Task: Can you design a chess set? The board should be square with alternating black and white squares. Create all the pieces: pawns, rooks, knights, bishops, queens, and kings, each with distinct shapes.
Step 5438:
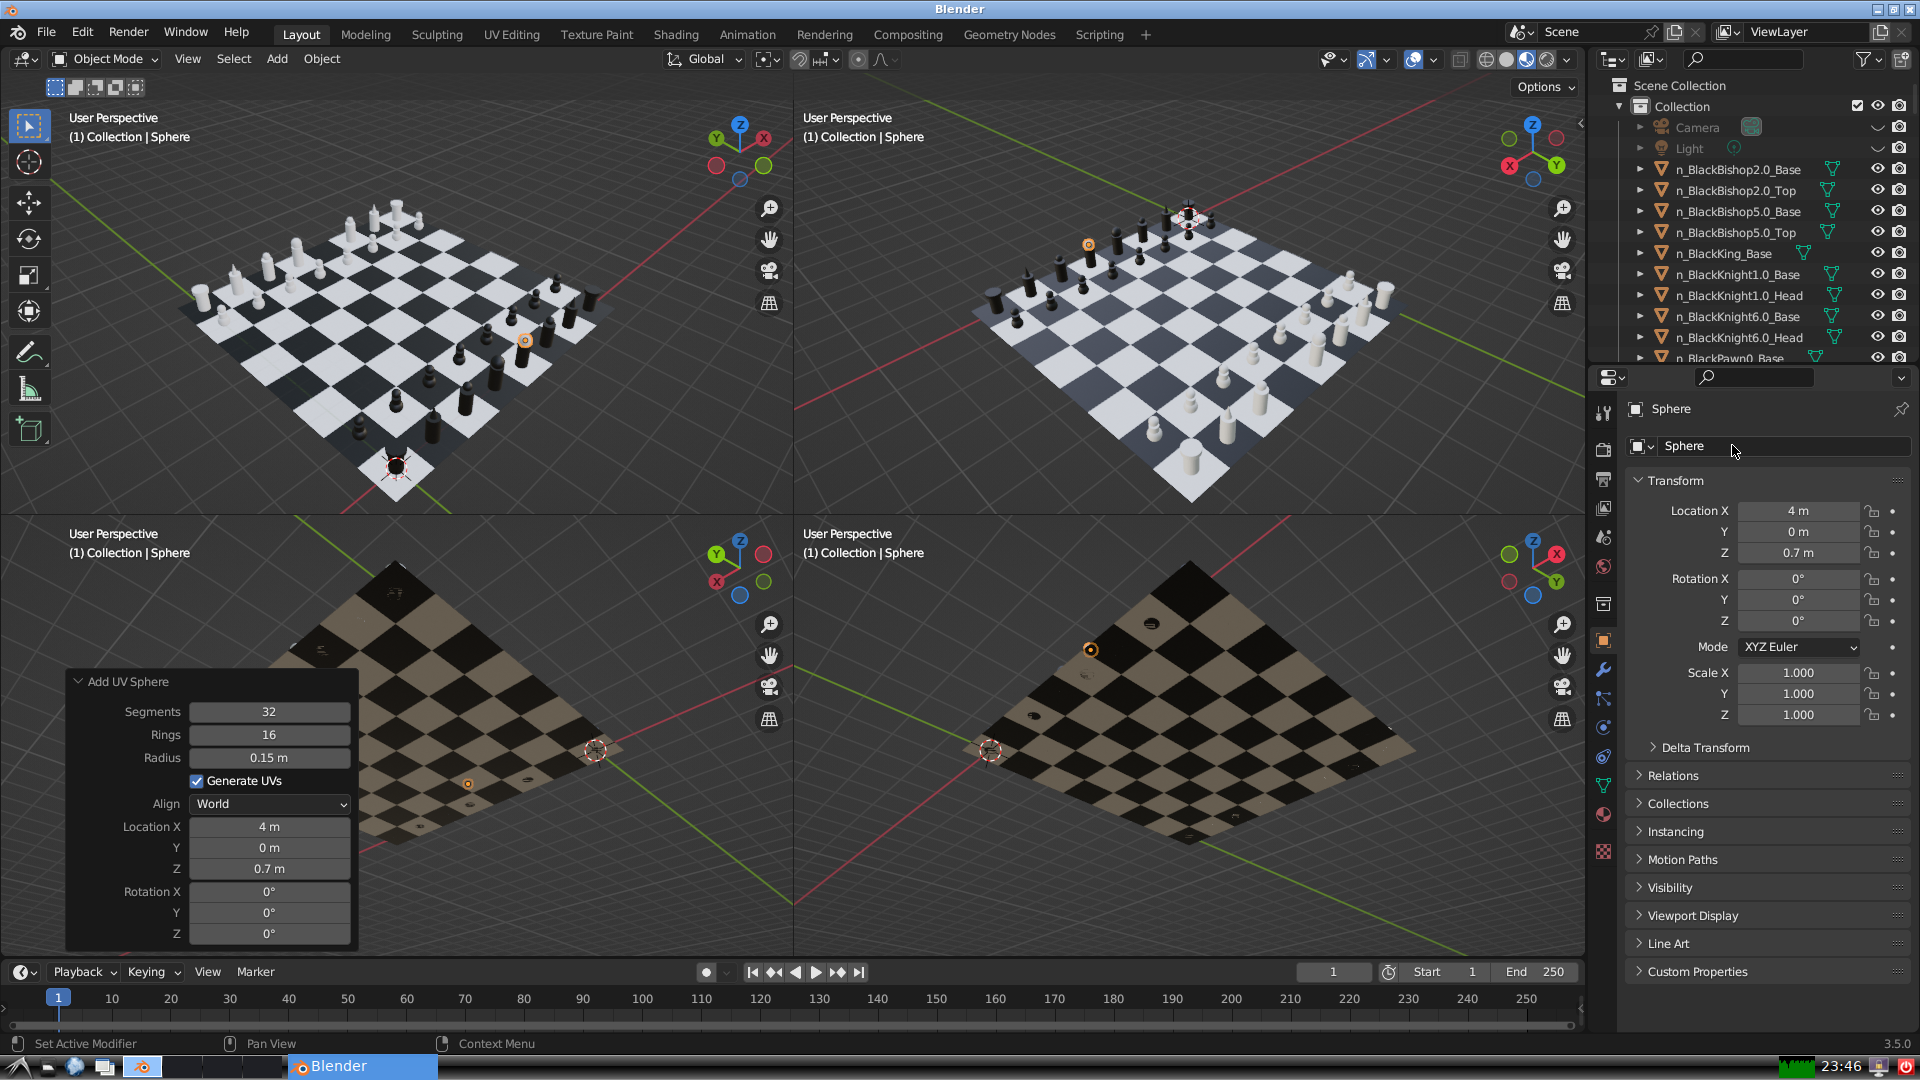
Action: click: no